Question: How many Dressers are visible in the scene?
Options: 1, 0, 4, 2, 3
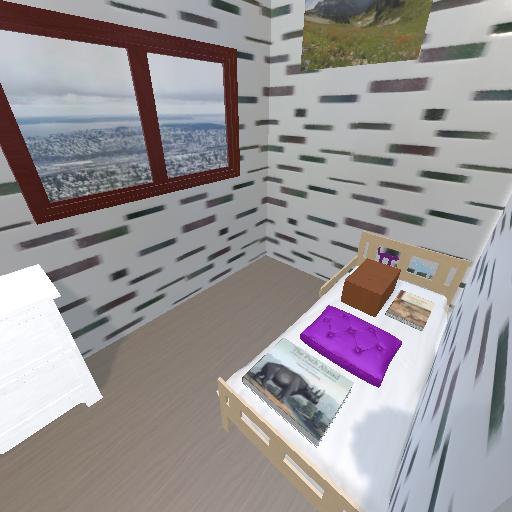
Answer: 1